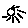
Label: sun